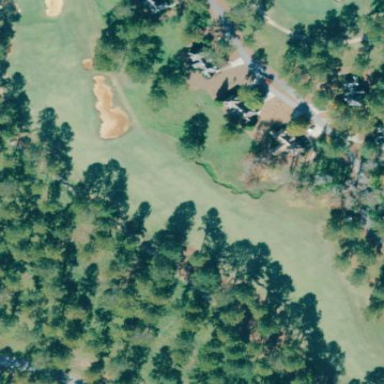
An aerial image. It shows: Grassy area designated as golf fairway.